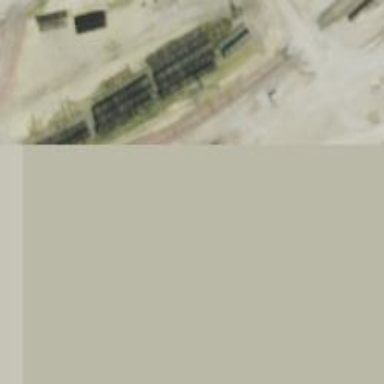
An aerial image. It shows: Railway siding for service.